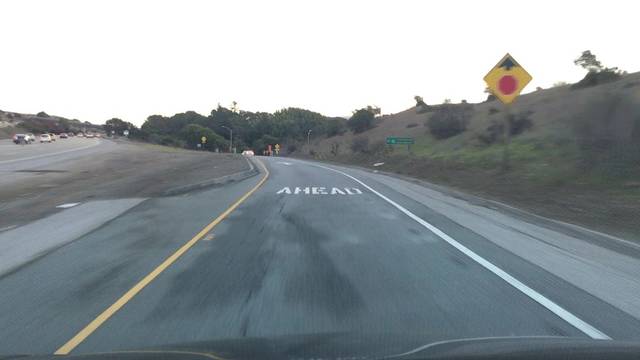
Region: United States
Coordinates: 37.527, -122.359